Field crop: maize
Growth stage: 2
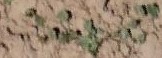
Species: convolvulus